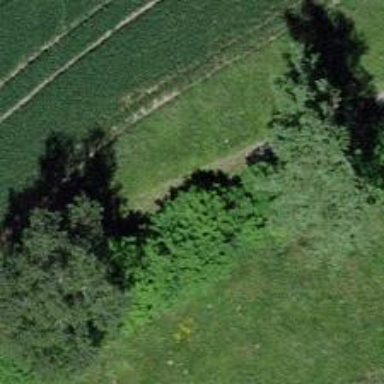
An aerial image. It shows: Grass track with grade 5 tracktype.